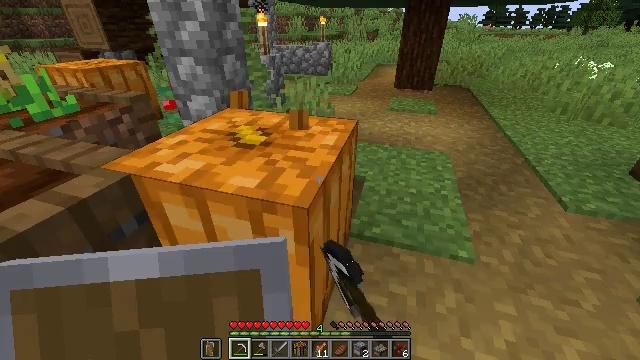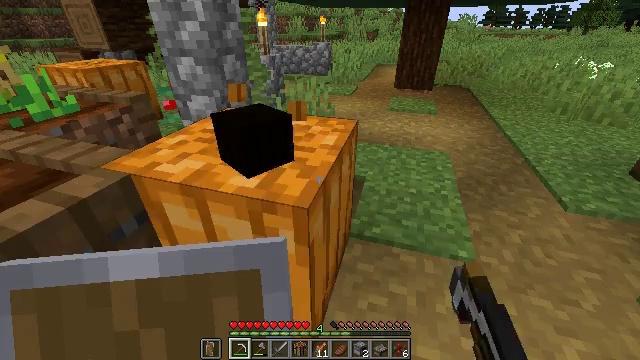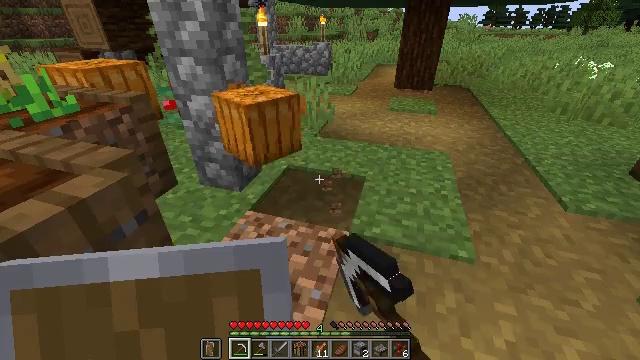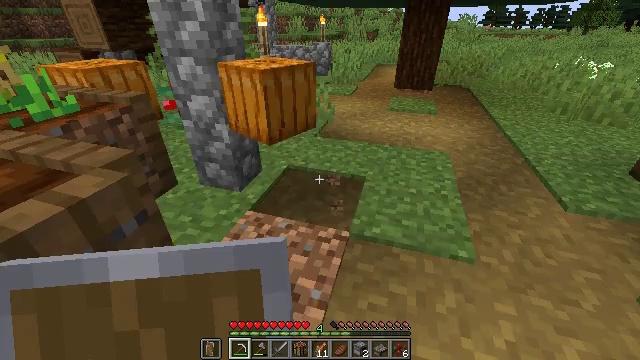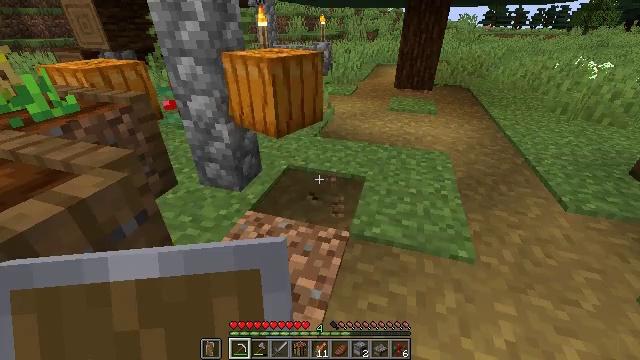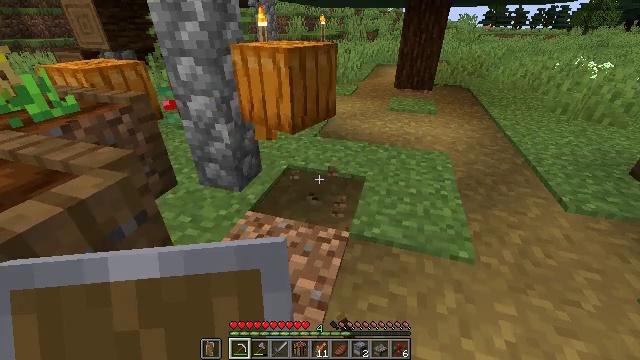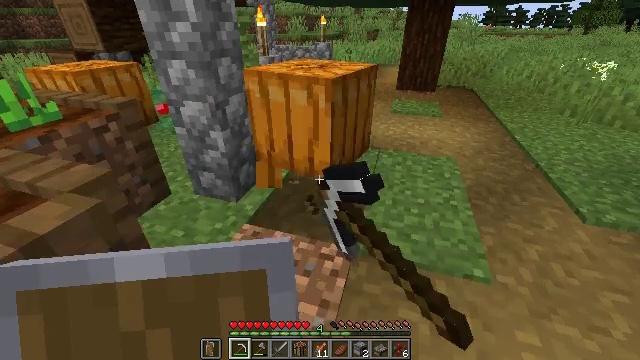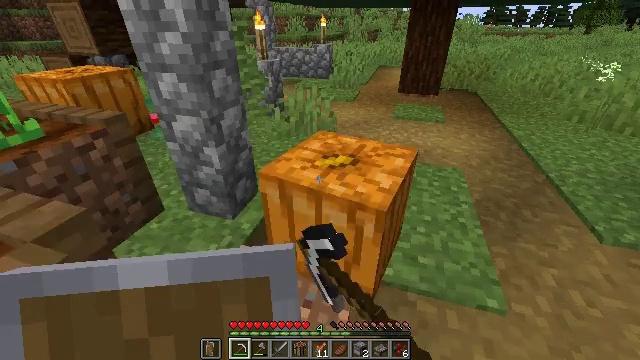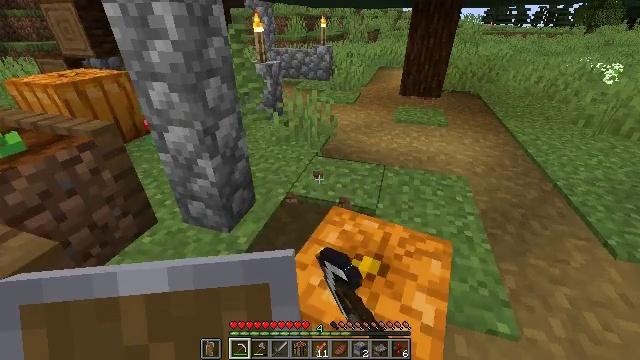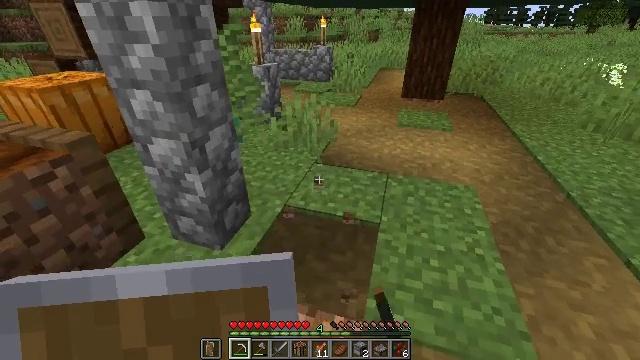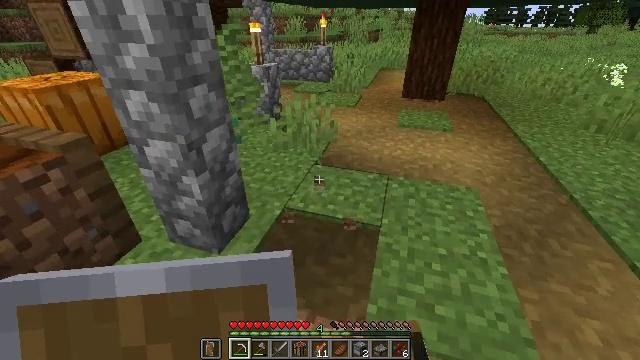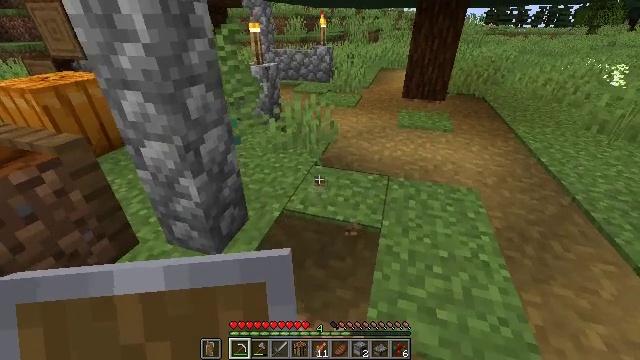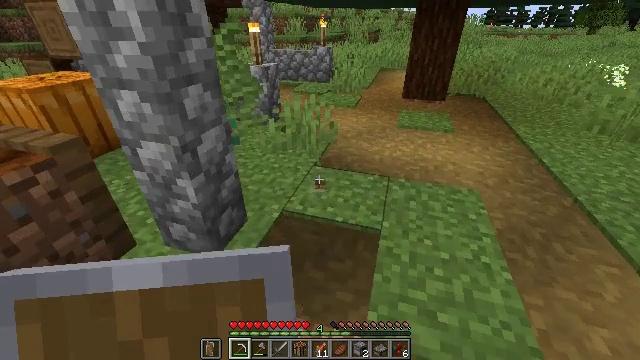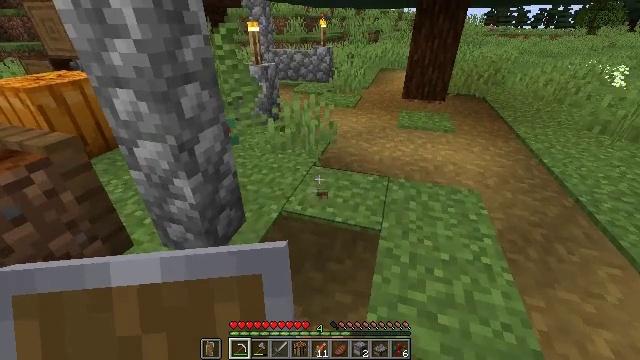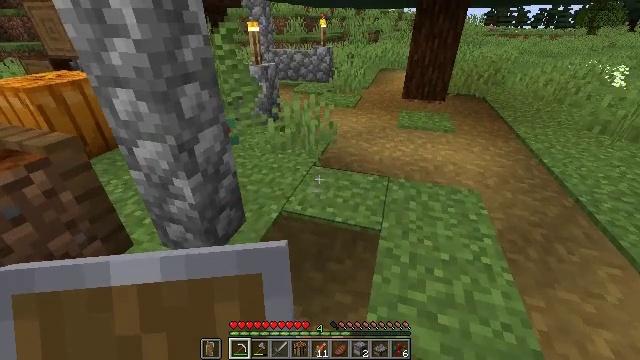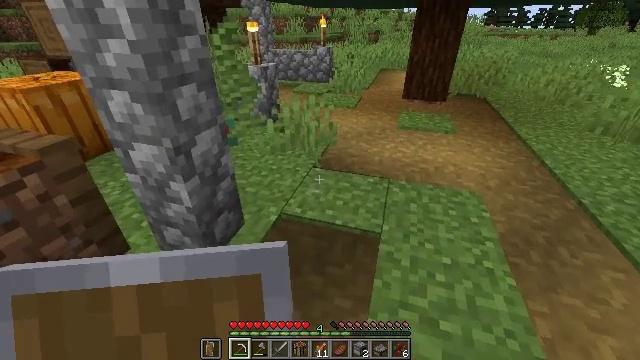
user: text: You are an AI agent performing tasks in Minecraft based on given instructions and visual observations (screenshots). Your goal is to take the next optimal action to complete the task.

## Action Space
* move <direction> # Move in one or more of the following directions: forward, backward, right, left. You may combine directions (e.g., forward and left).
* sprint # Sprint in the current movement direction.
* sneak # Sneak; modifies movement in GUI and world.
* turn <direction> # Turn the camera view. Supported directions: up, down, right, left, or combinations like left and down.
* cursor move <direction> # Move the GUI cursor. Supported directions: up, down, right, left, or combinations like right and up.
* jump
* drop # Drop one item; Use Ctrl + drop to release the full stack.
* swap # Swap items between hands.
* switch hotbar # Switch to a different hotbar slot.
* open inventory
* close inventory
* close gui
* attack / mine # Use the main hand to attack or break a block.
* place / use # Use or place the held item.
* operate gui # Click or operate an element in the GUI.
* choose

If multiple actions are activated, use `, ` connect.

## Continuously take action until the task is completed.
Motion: motion action
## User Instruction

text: Reclaim bookshelf materials.
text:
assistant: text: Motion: attack / mine
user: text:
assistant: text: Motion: attack / mine
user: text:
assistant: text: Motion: attack / mine
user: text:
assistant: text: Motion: attack / mine
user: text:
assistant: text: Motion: move forward, attack / mine
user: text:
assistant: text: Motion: move forward, attack / mine
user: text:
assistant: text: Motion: move forward, attack / mine
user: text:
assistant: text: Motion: move forward, attack / mine
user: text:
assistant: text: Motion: no_op
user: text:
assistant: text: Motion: no_op
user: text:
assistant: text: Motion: no_op
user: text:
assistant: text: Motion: no_op
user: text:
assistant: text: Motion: no_op
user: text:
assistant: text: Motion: no_op
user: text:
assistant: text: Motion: move forward
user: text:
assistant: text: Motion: move forward
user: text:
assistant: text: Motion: move forward
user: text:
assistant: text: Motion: move forward
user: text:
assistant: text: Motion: move forward and move right
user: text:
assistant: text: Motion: move right
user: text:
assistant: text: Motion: move right
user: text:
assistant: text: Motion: move right, turn right and up
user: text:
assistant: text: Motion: move right, turn right and up
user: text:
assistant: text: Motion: no_op
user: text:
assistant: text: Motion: no_op
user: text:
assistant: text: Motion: no_op
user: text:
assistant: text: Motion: no_op
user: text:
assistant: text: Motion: turn up
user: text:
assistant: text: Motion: move forward, turn up
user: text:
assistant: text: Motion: move forward